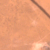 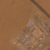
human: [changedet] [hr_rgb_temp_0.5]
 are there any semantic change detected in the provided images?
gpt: A rectangular urban area appears in the desert below the road.